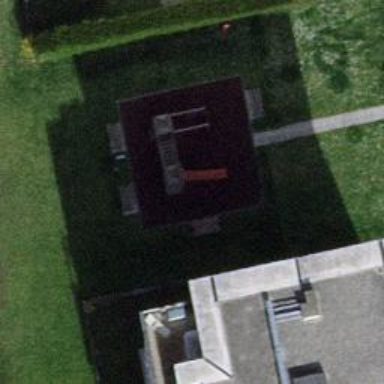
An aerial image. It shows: Playground area for leisure activities on the land.